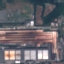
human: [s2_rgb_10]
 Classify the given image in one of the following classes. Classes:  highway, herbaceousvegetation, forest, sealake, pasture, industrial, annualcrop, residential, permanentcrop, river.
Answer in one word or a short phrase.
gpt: Industrial